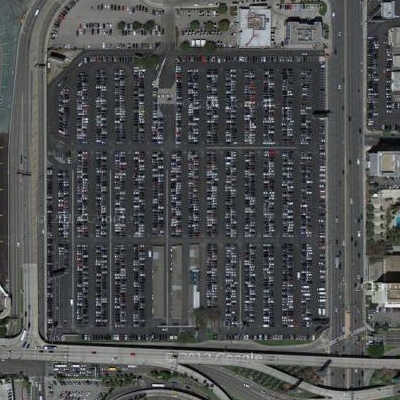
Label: gParking